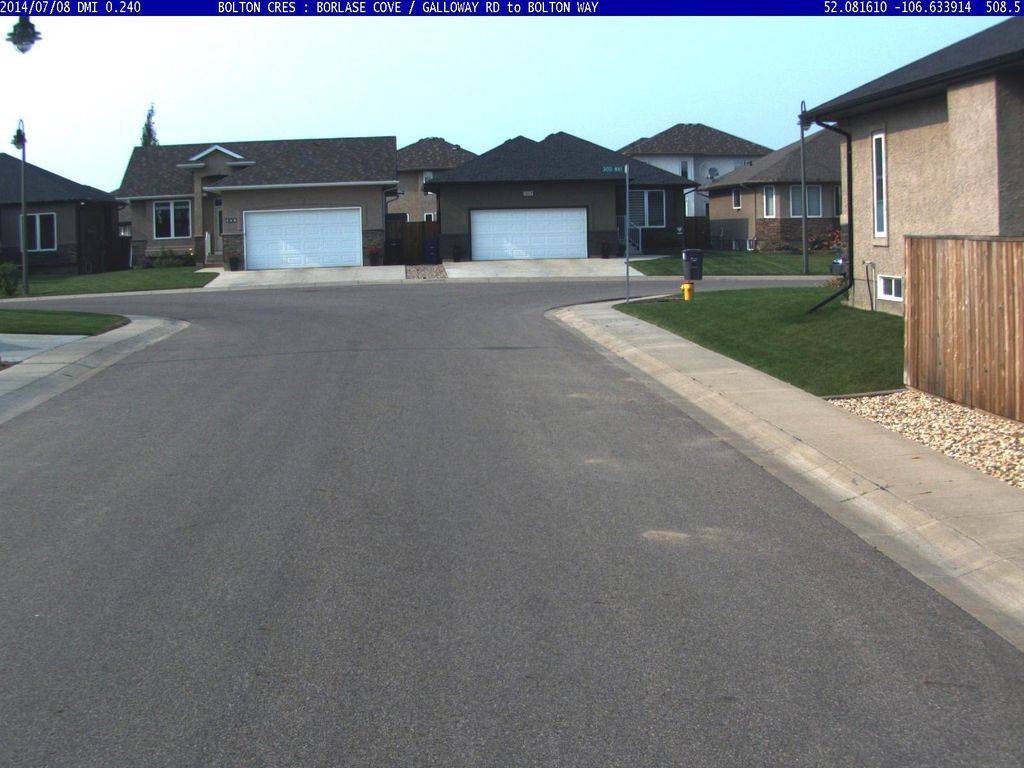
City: saskatoon